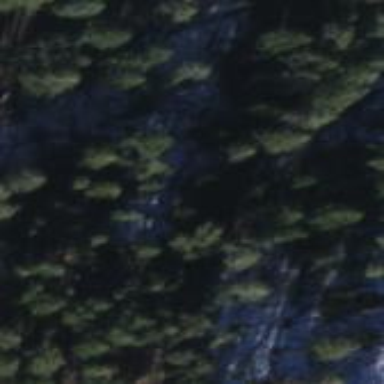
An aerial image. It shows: Evergreen needle-leaved woodland.